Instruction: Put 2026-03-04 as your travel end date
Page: home
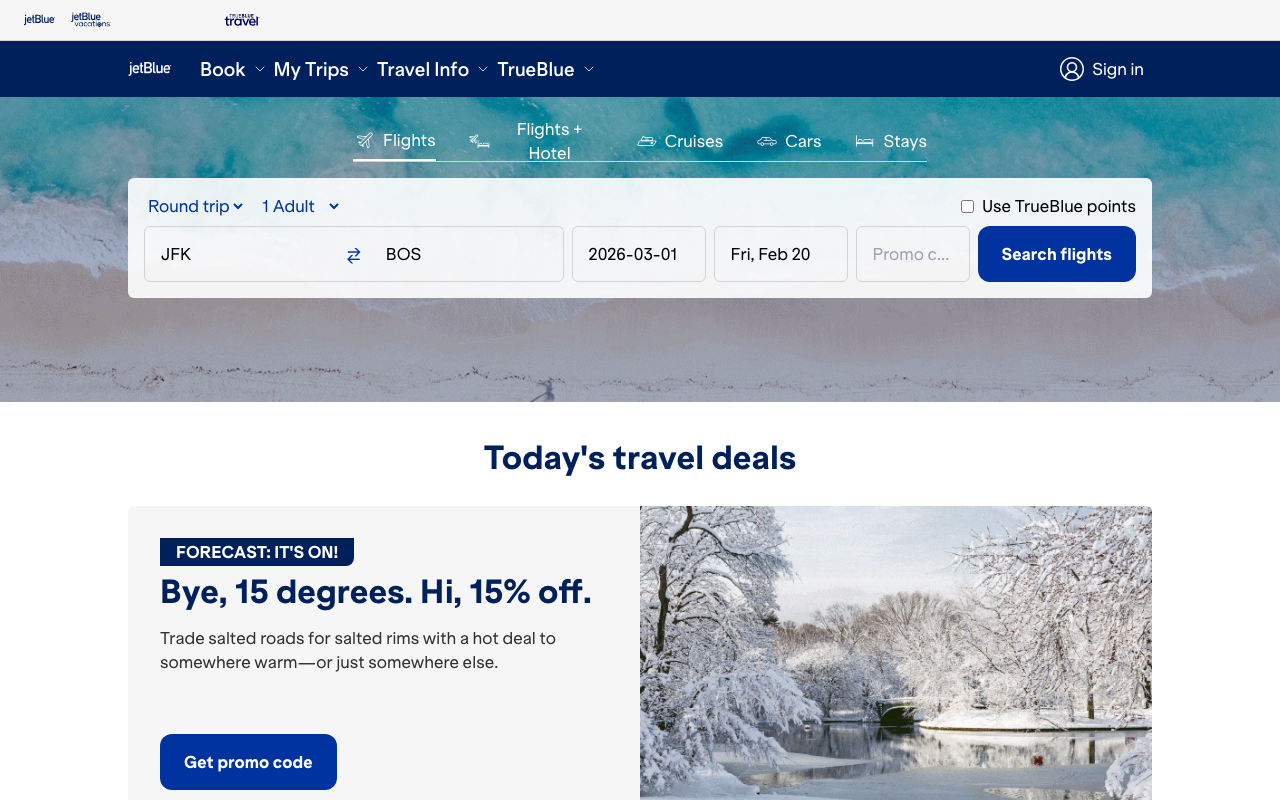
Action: type